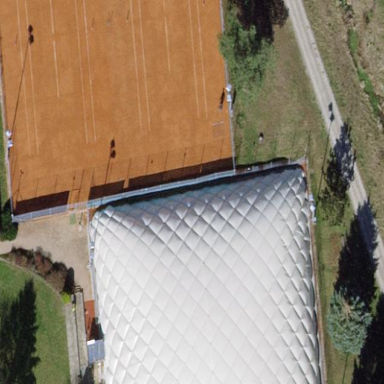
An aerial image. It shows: Sports center with tennis facility.